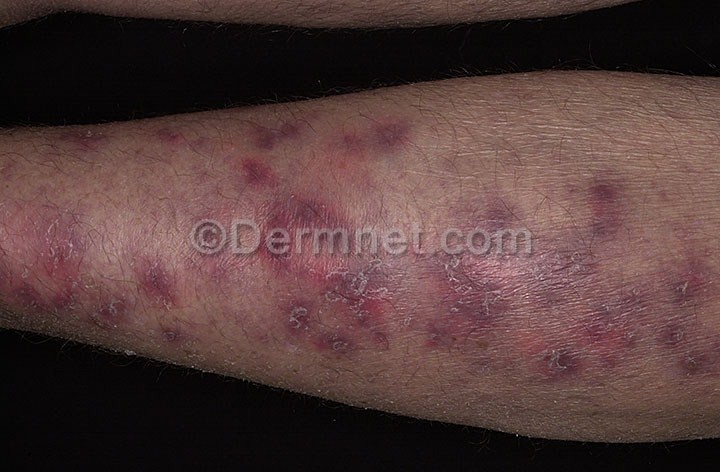
Disease: Vasculitis Photos